Question: I am interested on how tweetbot does the following:

I would like to create the same thing with my app, where if you click on a row, it pops
an additional UIToolBar and pressing on any other row will dismiss this view with animations.
The logic I think is simple, you just need to add a subView to the UITableViewCell when pressed and shift the rest of the content up, but how do you actually dismiss it when I press the other row?
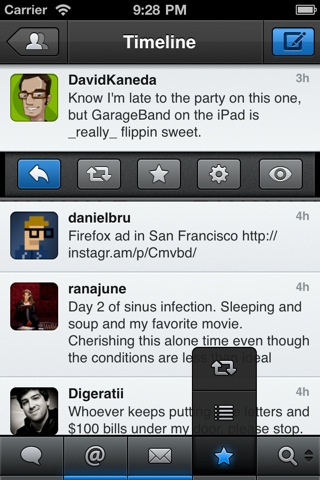
Answer: In 'tableView:didSelectRowAtIndexPath:', you remove the tool view from the last selected cell. If there is no such view, you create a new one. Then you add this view to the newly selected cell. Save the indexPath of the selected row.
In 'tableView:heightForRowAtIndexPath:', you check if the indexPath is the same as the saved indexPath. If they are equal, you return a height that is the height of both views. If it is not equal, just return the height of the "real cell".
Put all your calls in 'didSelectRowAtIndexPath' between '[tableView beginUpdates]' and '[tableView endUpdates]' to get animation for the height change.